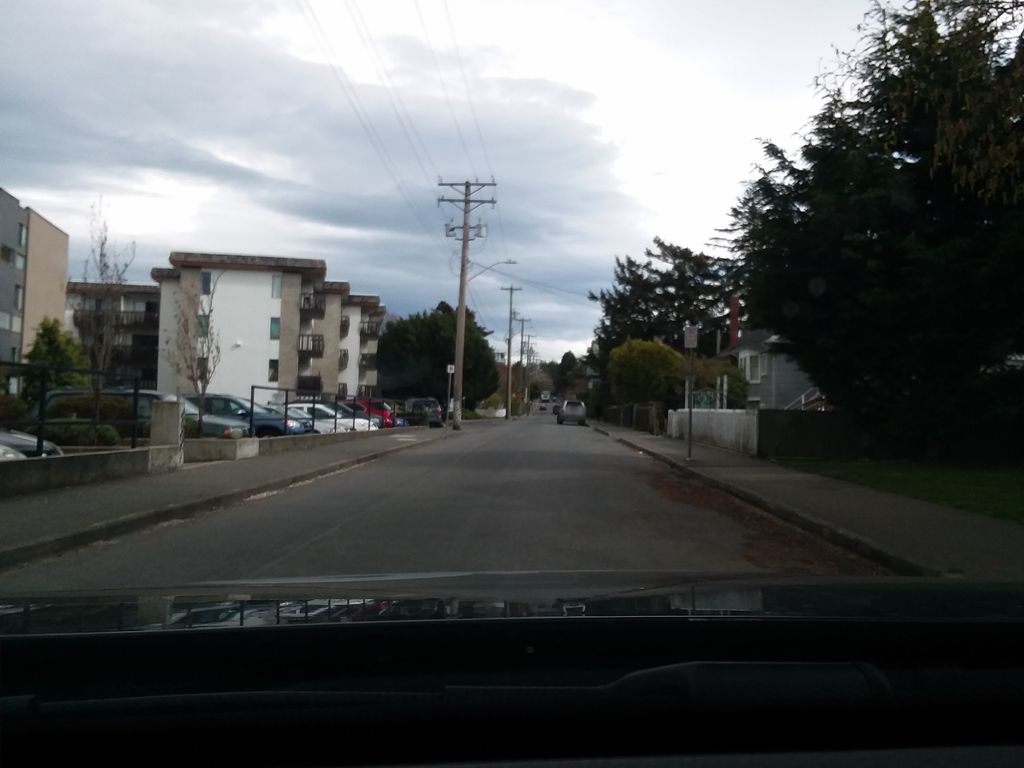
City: victoria